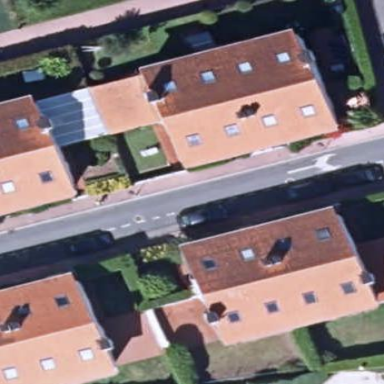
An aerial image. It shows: Terrace building.